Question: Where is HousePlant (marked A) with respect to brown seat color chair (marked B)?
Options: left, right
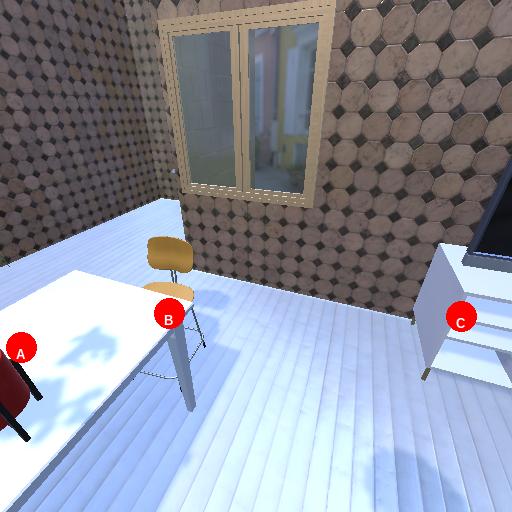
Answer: left